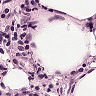
Metastatic tissue present: no